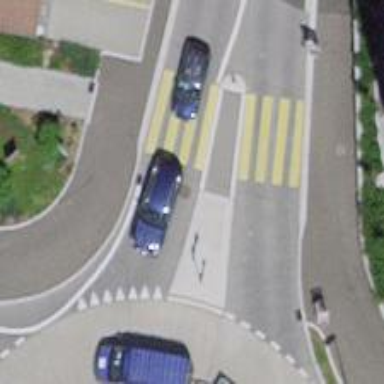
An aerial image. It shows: Uncontrolled crossing with zebra marking and crossing island.